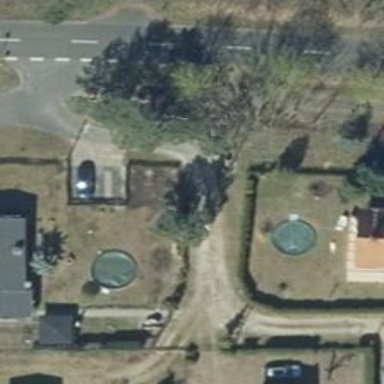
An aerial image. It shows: Driveway.